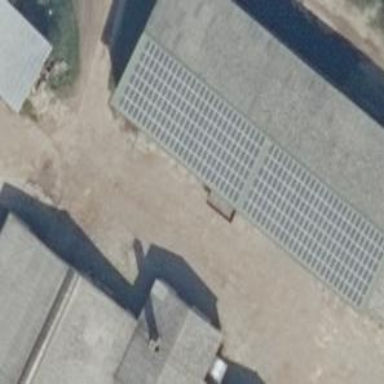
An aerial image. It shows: Small solar photovoltaic panel generator inside building.